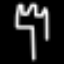
Label: fork